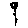
Label: flower